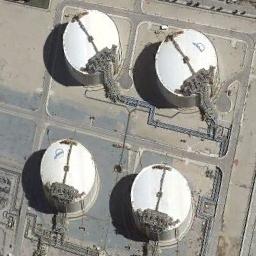
Label: storage tanks